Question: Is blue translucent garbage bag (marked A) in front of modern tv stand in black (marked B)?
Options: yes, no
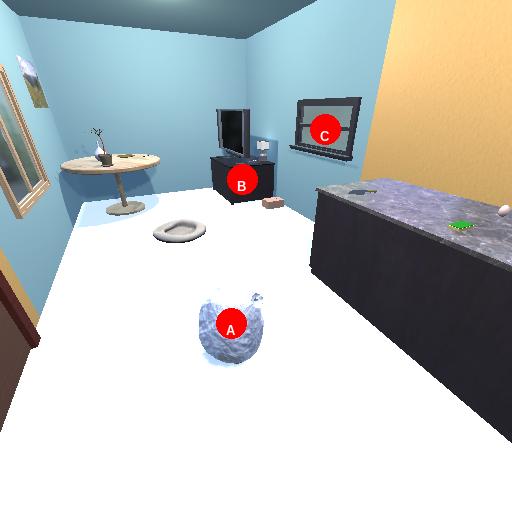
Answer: yes